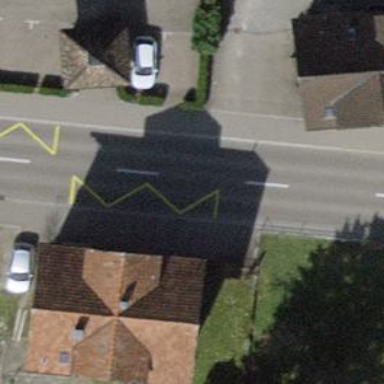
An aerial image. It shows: Bus stop with platform for public transport.